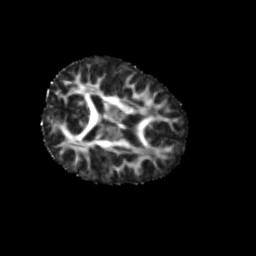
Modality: FA
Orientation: axial
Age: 7
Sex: female
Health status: healthy